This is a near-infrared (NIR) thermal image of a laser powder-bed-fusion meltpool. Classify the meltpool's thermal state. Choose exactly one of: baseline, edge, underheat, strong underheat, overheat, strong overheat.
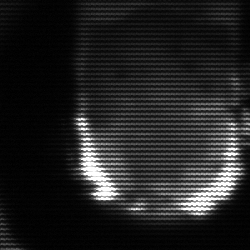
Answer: baseline